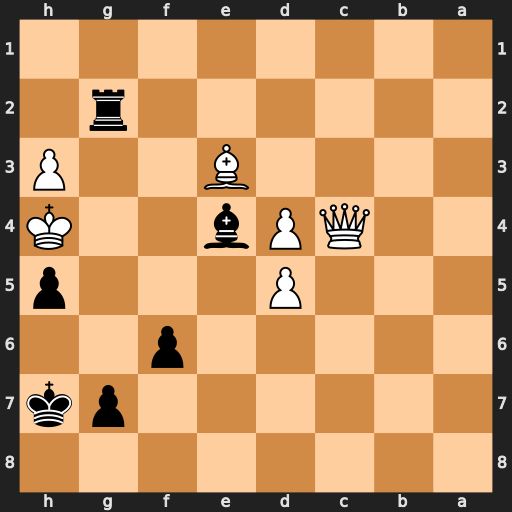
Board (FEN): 8/6pk/5p2/3P3p/2QPb2K/4B2P/6r1/8
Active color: b
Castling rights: -
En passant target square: -
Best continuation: g5+ Bxg5 fxg5+ Kxh5 Bf3#